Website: apple
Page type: payment
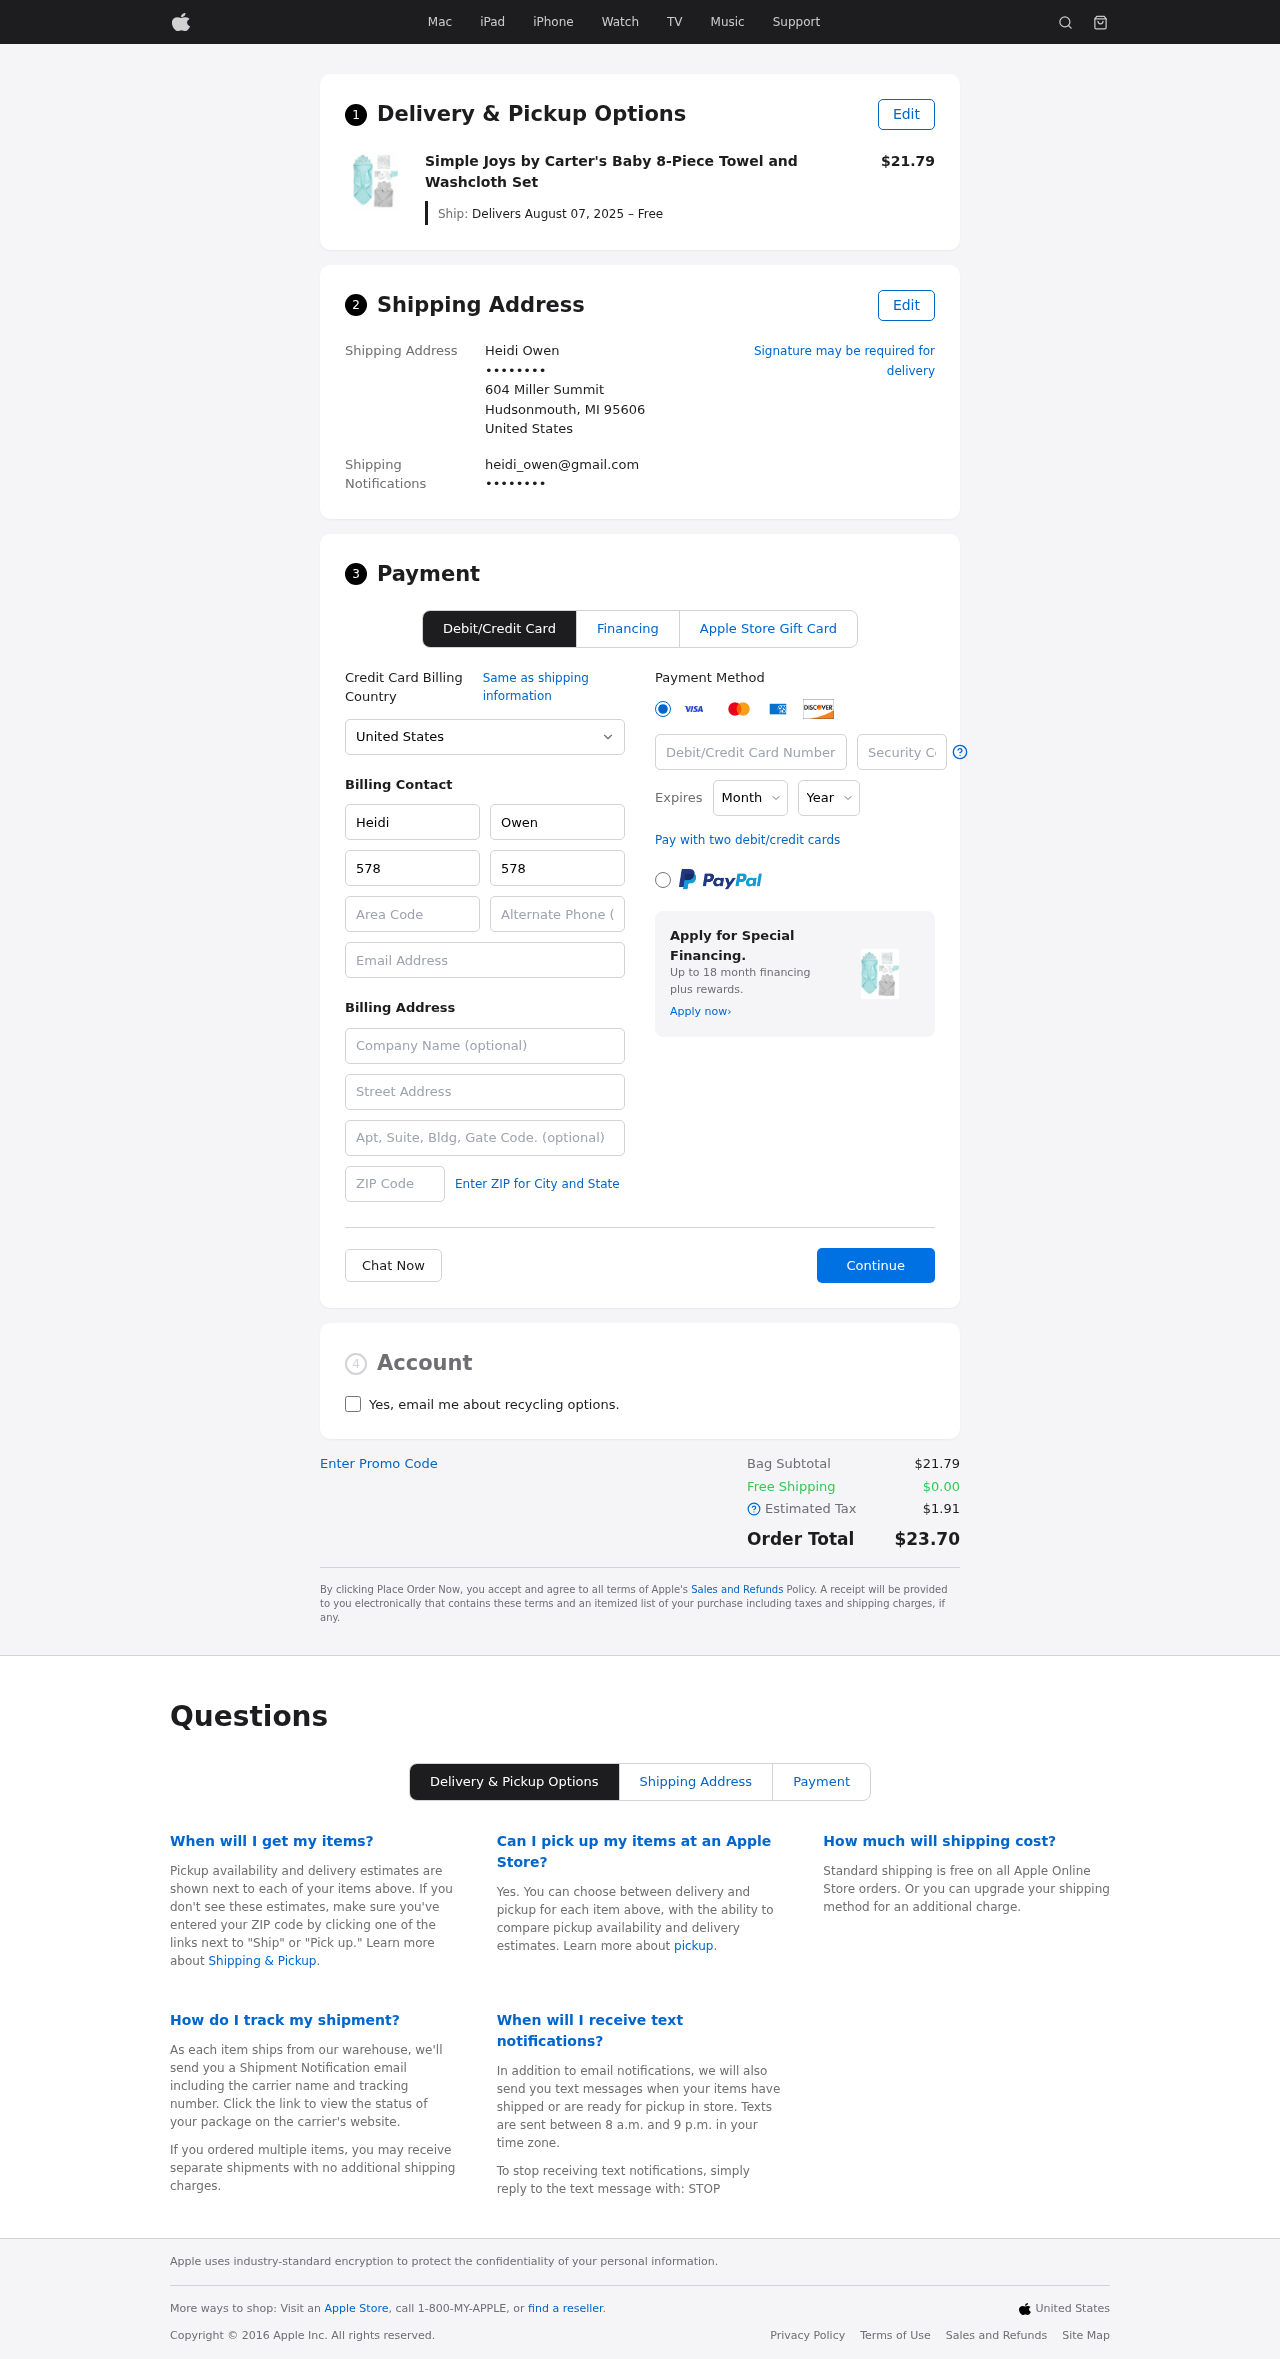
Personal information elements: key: PII_CARD_CVV
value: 626
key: PII_CARD_EXPIRY_MONTH
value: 10
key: PII_CARD_EXPIRY_YEAR
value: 27
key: PII_CARD_NUMBER
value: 2224 1747 5129 8562
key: PII_CITY_STATE_ZIP
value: Hudsonmouth, MI 95606
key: PII_COMPANY
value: Thomas and Sons
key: PII_COUNTRY
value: United States
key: PII_EMAIL
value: heidi_owen@gmail.com
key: PII_EMAIL2
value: heidi_owen@gmail.com
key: PII_FIRSTNAME
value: Heidi
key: PII_FULLNAME
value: Heidi Owen
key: PII_LASTNAME
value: Owen
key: PII_PHONE3
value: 5783490171
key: PII_PHONE_ALT
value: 7024263746
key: PII_PHONE_ALT_AREA
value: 702
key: PII_PHONE_AREA
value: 578
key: PII_SECURITY_CODE
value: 45255
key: PII_STREET
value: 604 Miller Summit
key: PII_PHONE
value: ••••••••
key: PII_PHONE2
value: ••••••••
Product elements: key: PRODUCT1_NAME
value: Simple Joys by Carter's Baby 8-Piece Towel and Washcloth Set
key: PRODUCT1_PRICE
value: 21.79
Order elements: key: ORDER_DELIVERY_DATE
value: Delivers August 07, 2025 – Free
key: ORDER_SUBTOTAL
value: $21.79
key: ORDER_SHIPPING_COST
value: $0.00
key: ORDER_TAX
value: $1.91
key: ORDER_TOTAL
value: $23.70